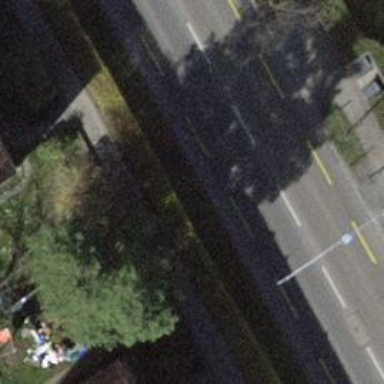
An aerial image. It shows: Sidewalk along the footway.